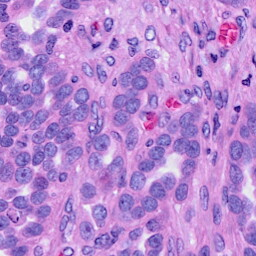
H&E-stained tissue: Ovarian